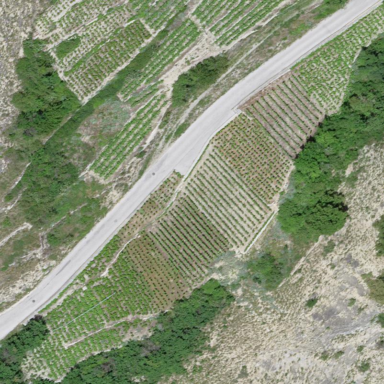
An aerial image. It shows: Vineyard where grapes are grown.